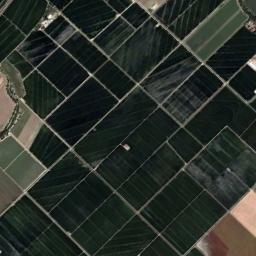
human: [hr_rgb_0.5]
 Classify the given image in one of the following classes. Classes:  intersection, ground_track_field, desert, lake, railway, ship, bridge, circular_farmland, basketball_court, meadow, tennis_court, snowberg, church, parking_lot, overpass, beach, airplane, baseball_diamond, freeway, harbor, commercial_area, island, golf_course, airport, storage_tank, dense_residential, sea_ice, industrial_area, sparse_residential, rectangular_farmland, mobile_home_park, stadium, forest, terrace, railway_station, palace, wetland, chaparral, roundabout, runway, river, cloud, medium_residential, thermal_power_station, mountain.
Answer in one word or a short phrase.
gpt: rectangular_farmland